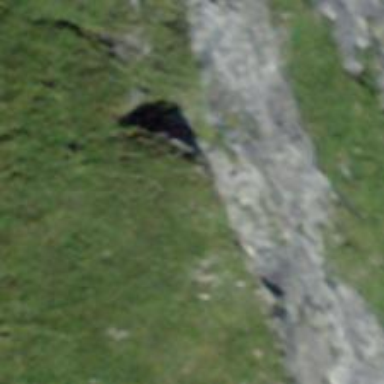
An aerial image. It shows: Natural cliff.